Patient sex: M
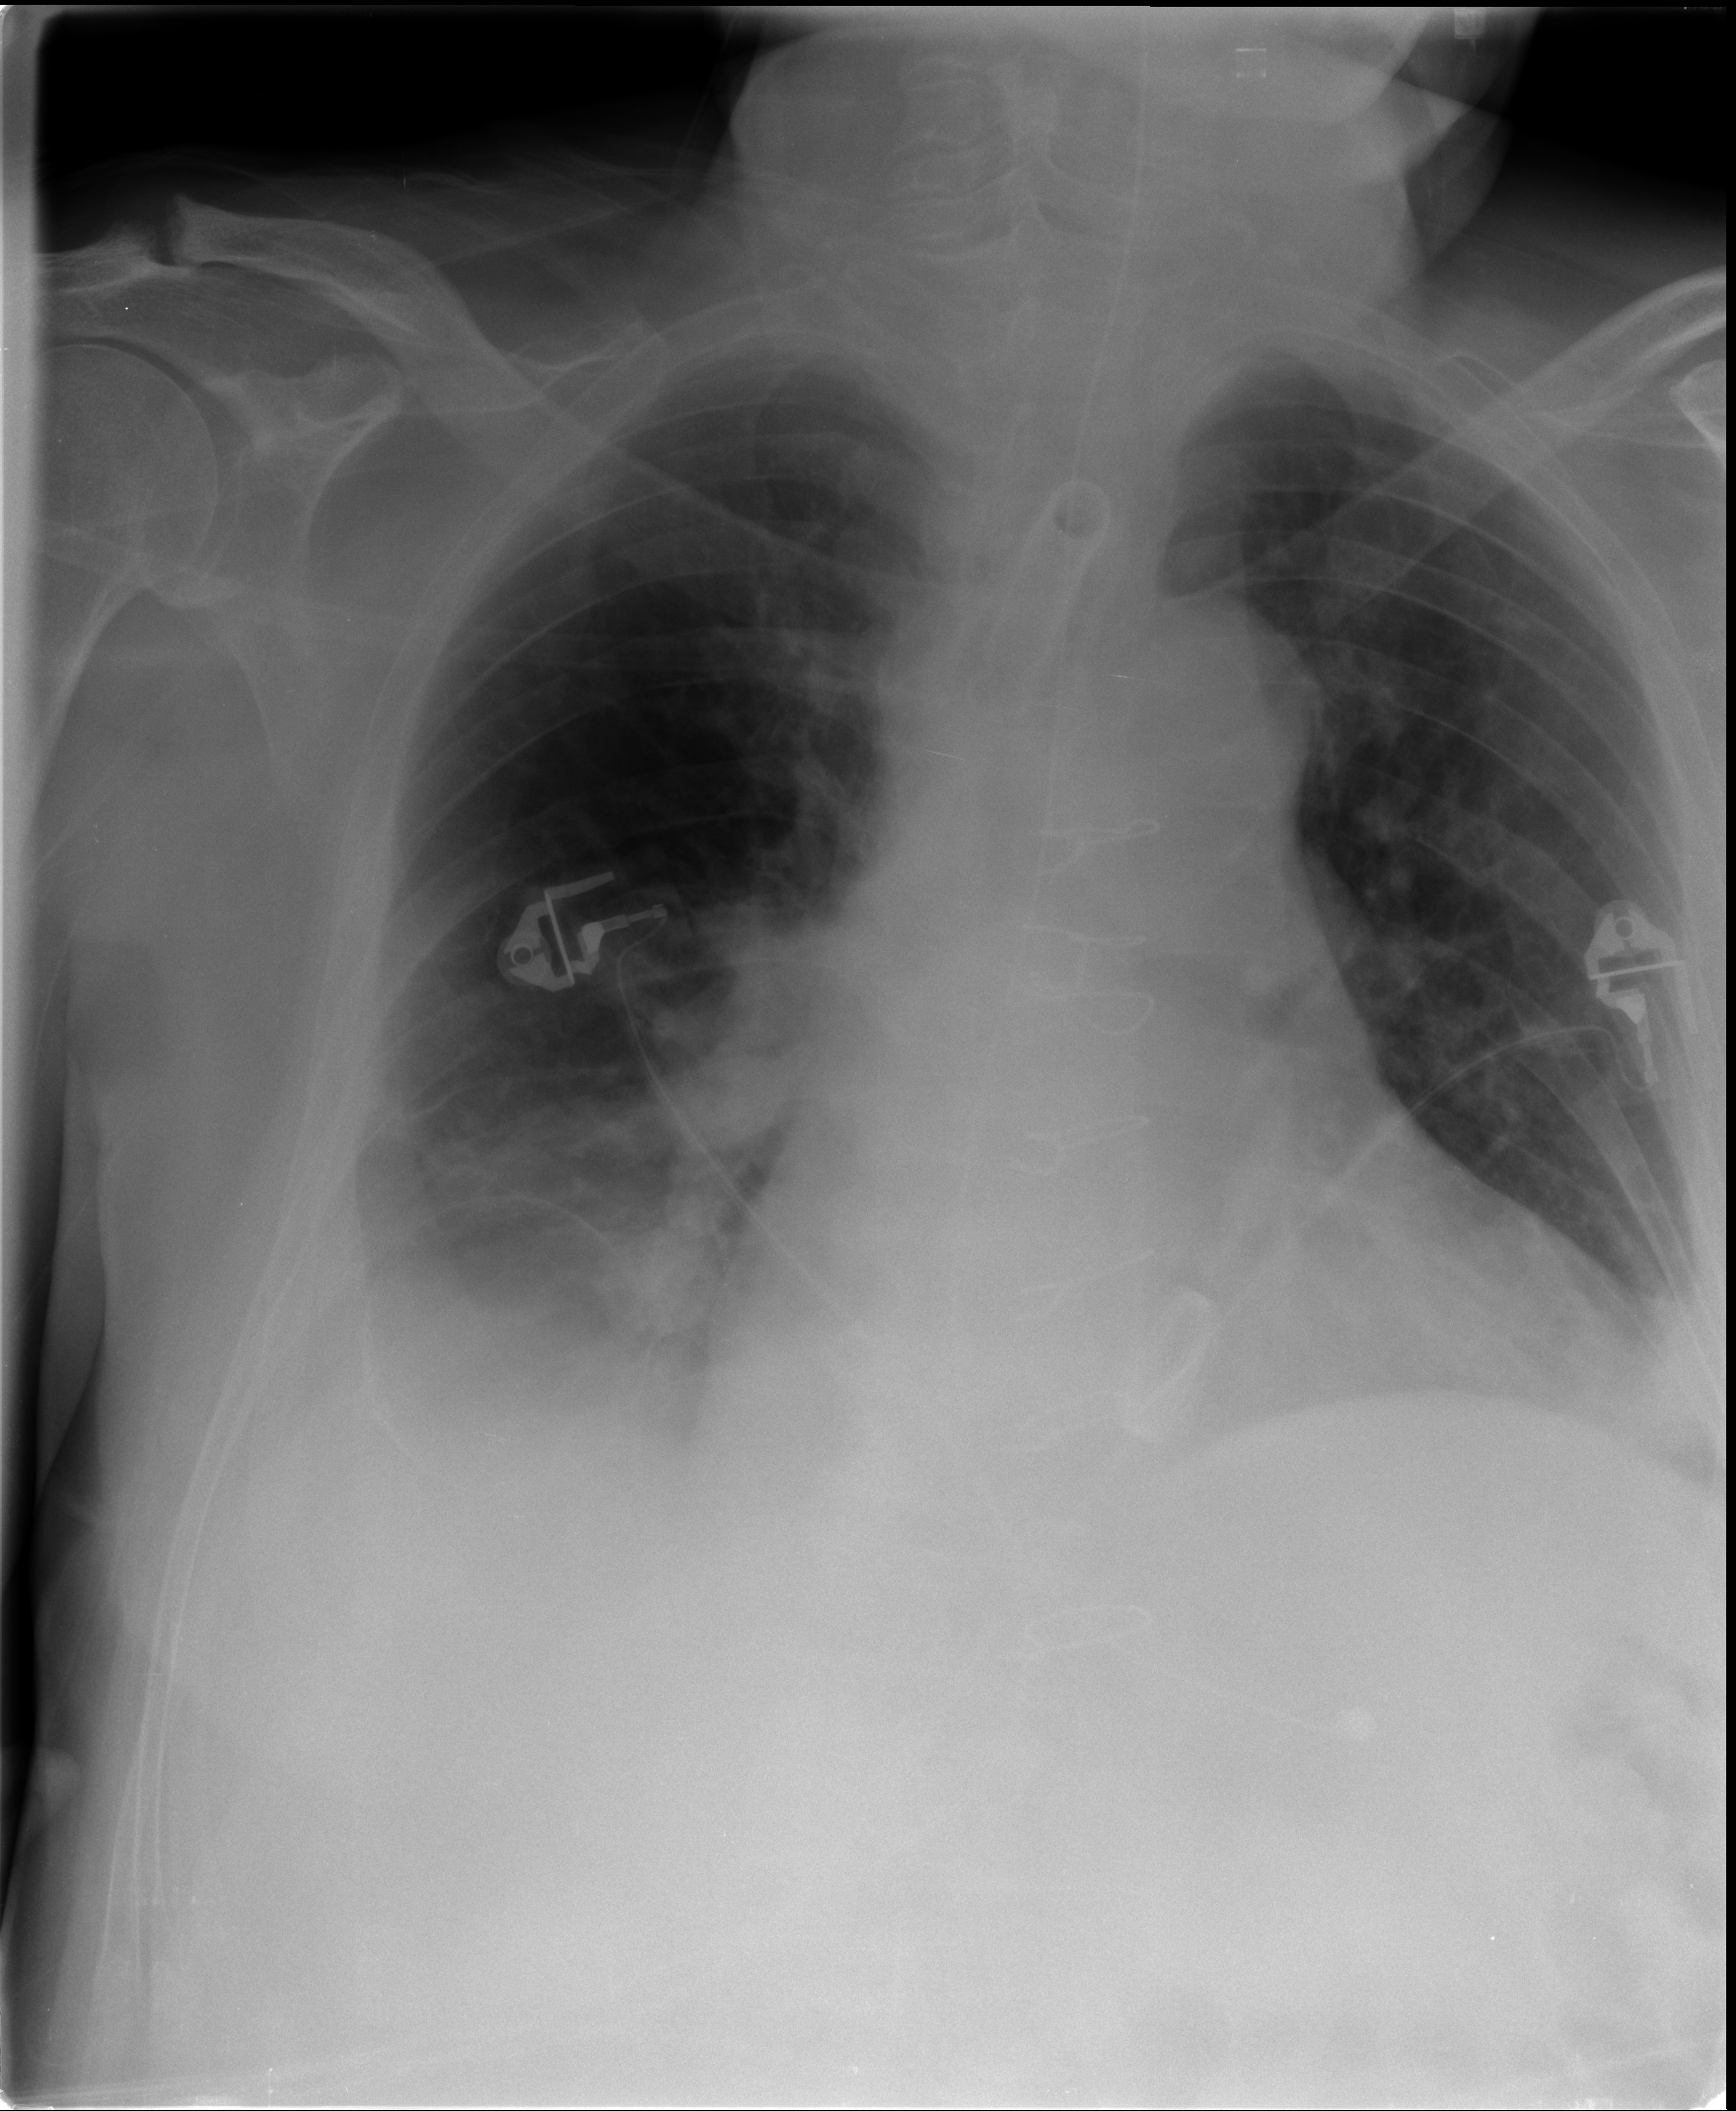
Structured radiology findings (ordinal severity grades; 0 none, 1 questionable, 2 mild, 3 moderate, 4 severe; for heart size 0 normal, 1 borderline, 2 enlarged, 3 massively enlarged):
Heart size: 2
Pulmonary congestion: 2
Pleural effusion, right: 2
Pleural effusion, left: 1
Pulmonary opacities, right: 1
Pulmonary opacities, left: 0
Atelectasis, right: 2
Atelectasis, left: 1